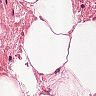
Metastatic tissue present: no